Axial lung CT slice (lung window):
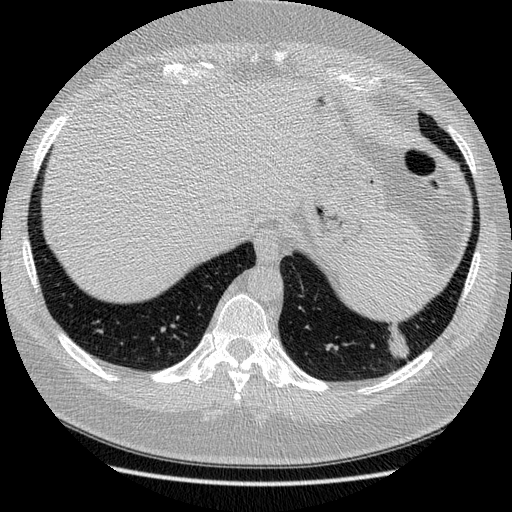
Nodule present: yes
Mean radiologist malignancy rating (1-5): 3.25